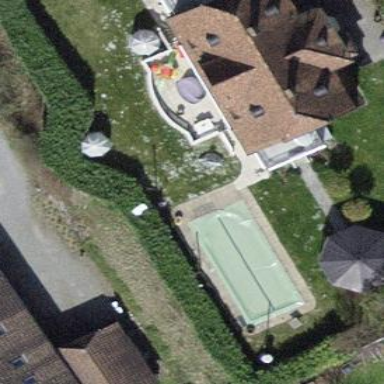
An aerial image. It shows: Swimming pool located in leisure land.